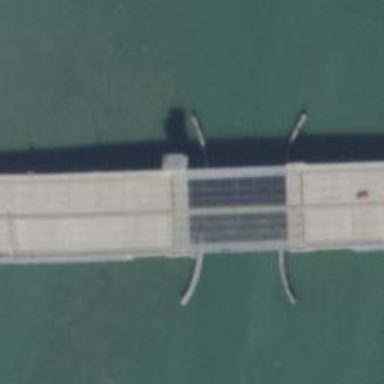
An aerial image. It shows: Primary highway crossing bascule movable bridge.